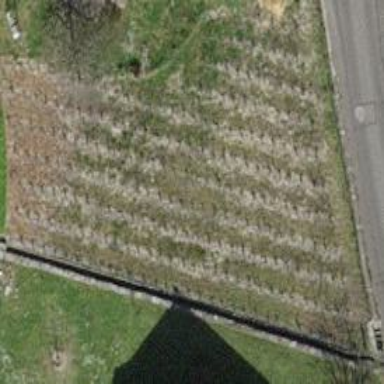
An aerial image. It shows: Vineyard growing grapes.